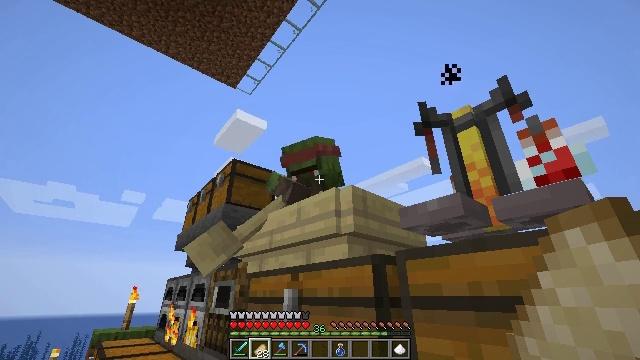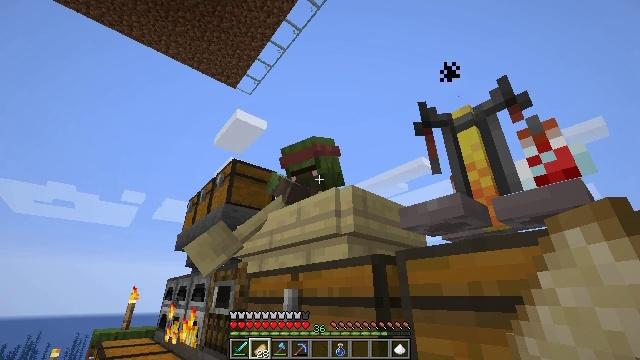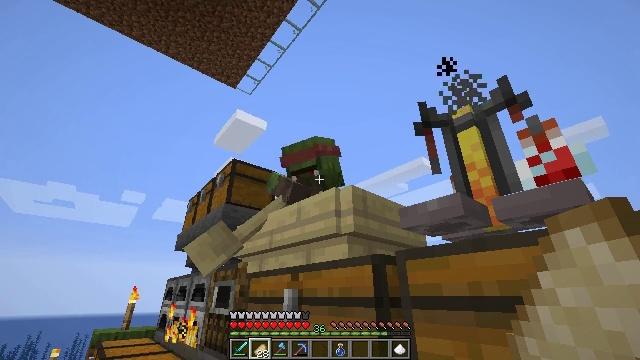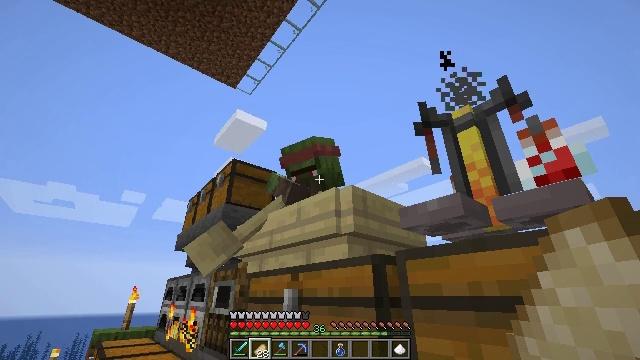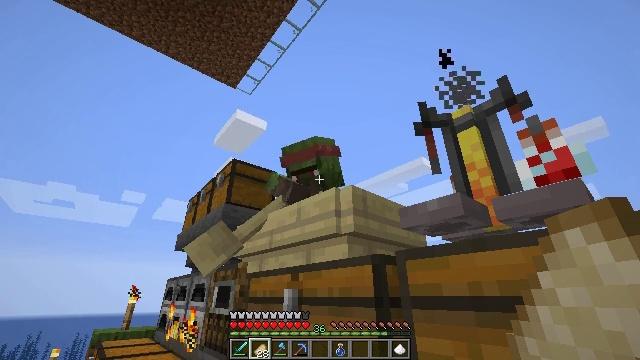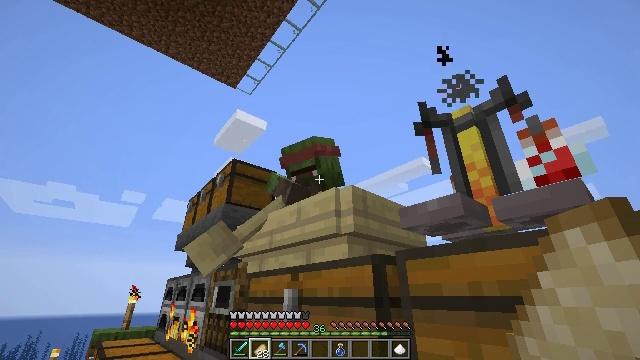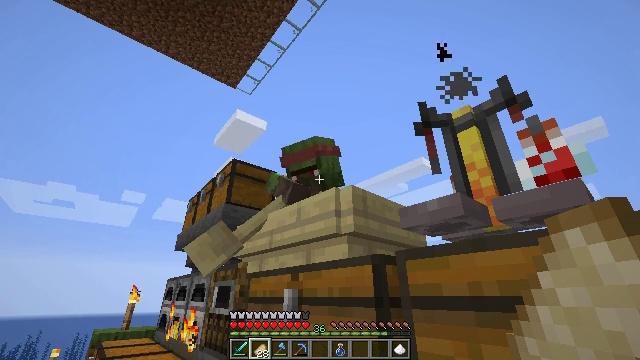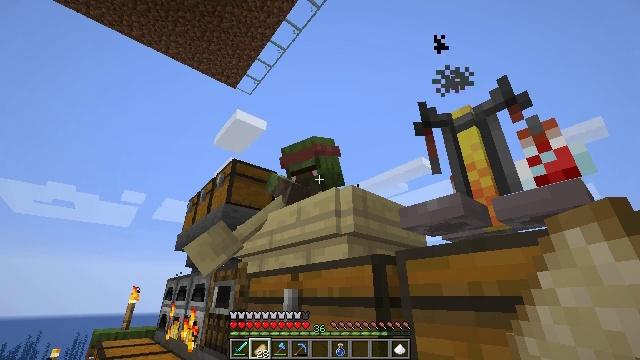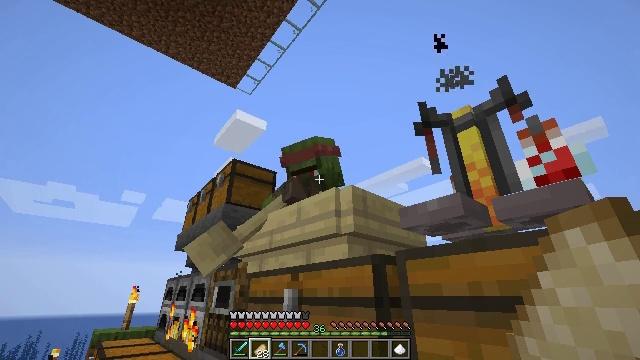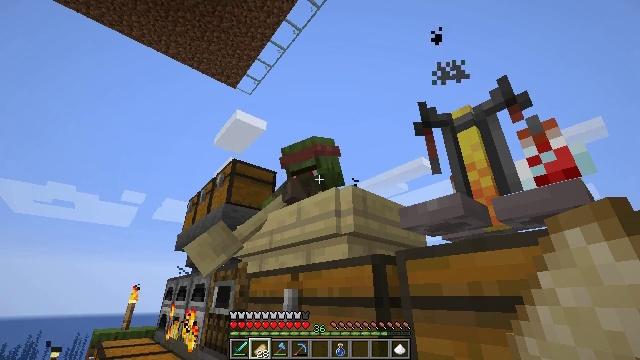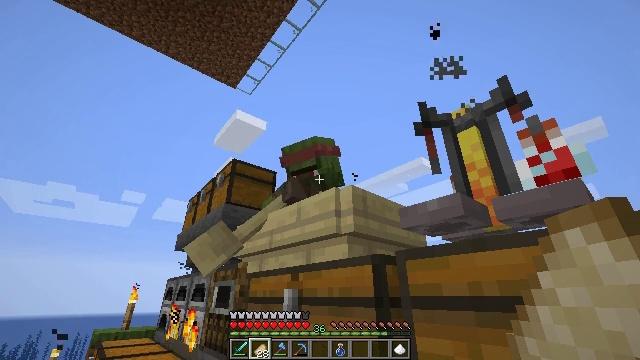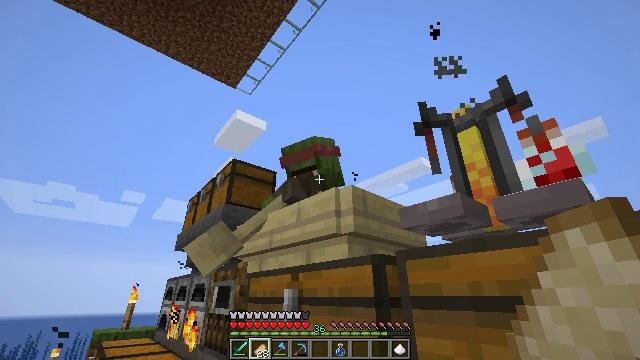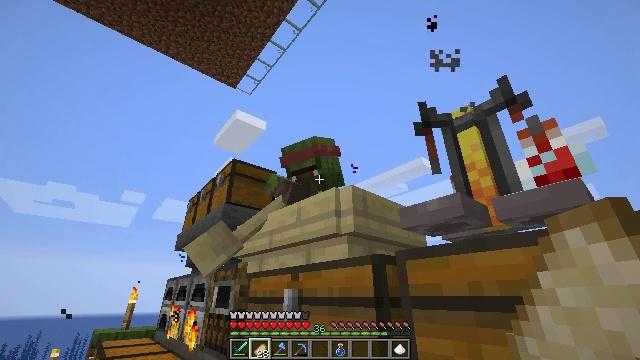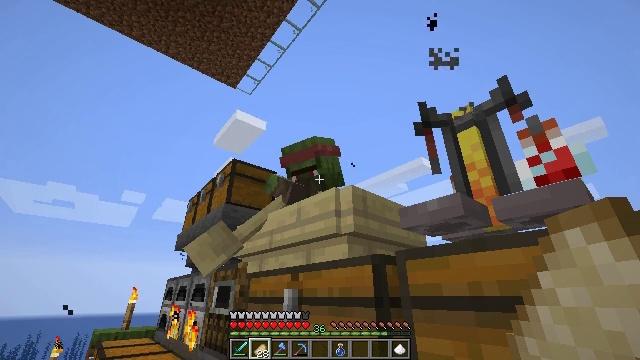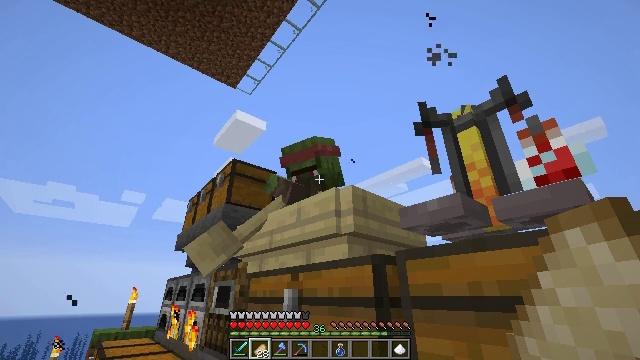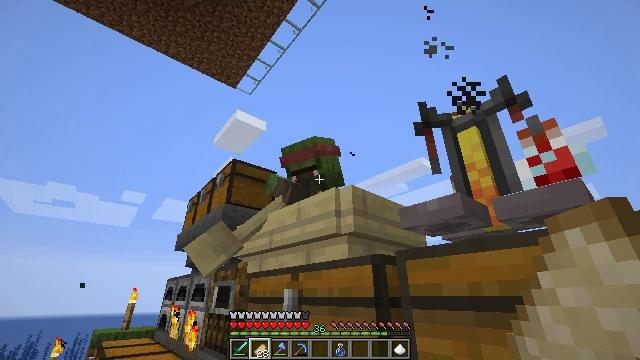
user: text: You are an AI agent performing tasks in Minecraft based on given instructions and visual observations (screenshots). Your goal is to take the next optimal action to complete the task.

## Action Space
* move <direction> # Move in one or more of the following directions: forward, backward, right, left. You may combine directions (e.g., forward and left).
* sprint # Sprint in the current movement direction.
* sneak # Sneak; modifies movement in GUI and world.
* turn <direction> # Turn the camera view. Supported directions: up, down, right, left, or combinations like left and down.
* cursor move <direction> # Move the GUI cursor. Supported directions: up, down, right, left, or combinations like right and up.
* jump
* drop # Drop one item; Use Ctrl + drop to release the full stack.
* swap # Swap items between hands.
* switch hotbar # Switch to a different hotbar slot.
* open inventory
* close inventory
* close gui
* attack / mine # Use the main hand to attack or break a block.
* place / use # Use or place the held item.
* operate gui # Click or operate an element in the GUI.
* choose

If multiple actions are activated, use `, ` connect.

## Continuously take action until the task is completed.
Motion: motion action
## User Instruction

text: Craft a fermented spider eye.
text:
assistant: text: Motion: no_op
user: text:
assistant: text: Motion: no_op
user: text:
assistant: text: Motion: no_op
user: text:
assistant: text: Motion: no_op
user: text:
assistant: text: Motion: no_op
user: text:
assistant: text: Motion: no_op
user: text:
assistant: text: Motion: no_op
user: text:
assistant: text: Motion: no_op
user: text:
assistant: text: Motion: no_op
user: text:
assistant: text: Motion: no_op
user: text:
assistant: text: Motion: no_op
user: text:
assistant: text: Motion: no_op
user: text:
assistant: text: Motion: no_op
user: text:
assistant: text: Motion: no_op
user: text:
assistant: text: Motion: no_op
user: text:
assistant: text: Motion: no_op
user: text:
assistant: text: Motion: no_op
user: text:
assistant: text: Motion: no_op
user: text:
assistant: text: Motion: no_op
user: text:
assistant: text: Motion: no_op
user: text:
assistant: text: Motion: no_op
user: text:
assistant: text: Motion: no_op
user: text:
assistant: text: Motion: no_op
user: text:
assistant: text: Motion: no_op
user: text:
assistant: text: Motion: no_op
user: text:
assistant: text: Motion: no_op
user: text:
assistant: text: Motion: no_op
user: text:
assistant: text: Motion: no_op
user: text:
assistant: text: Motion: no_op
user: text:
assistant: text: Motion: no_op